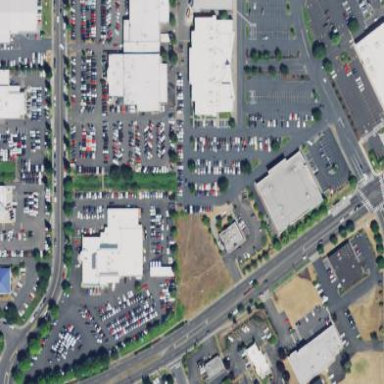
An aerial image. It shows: Car shop within retail area.